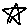
Label: star